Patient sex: F
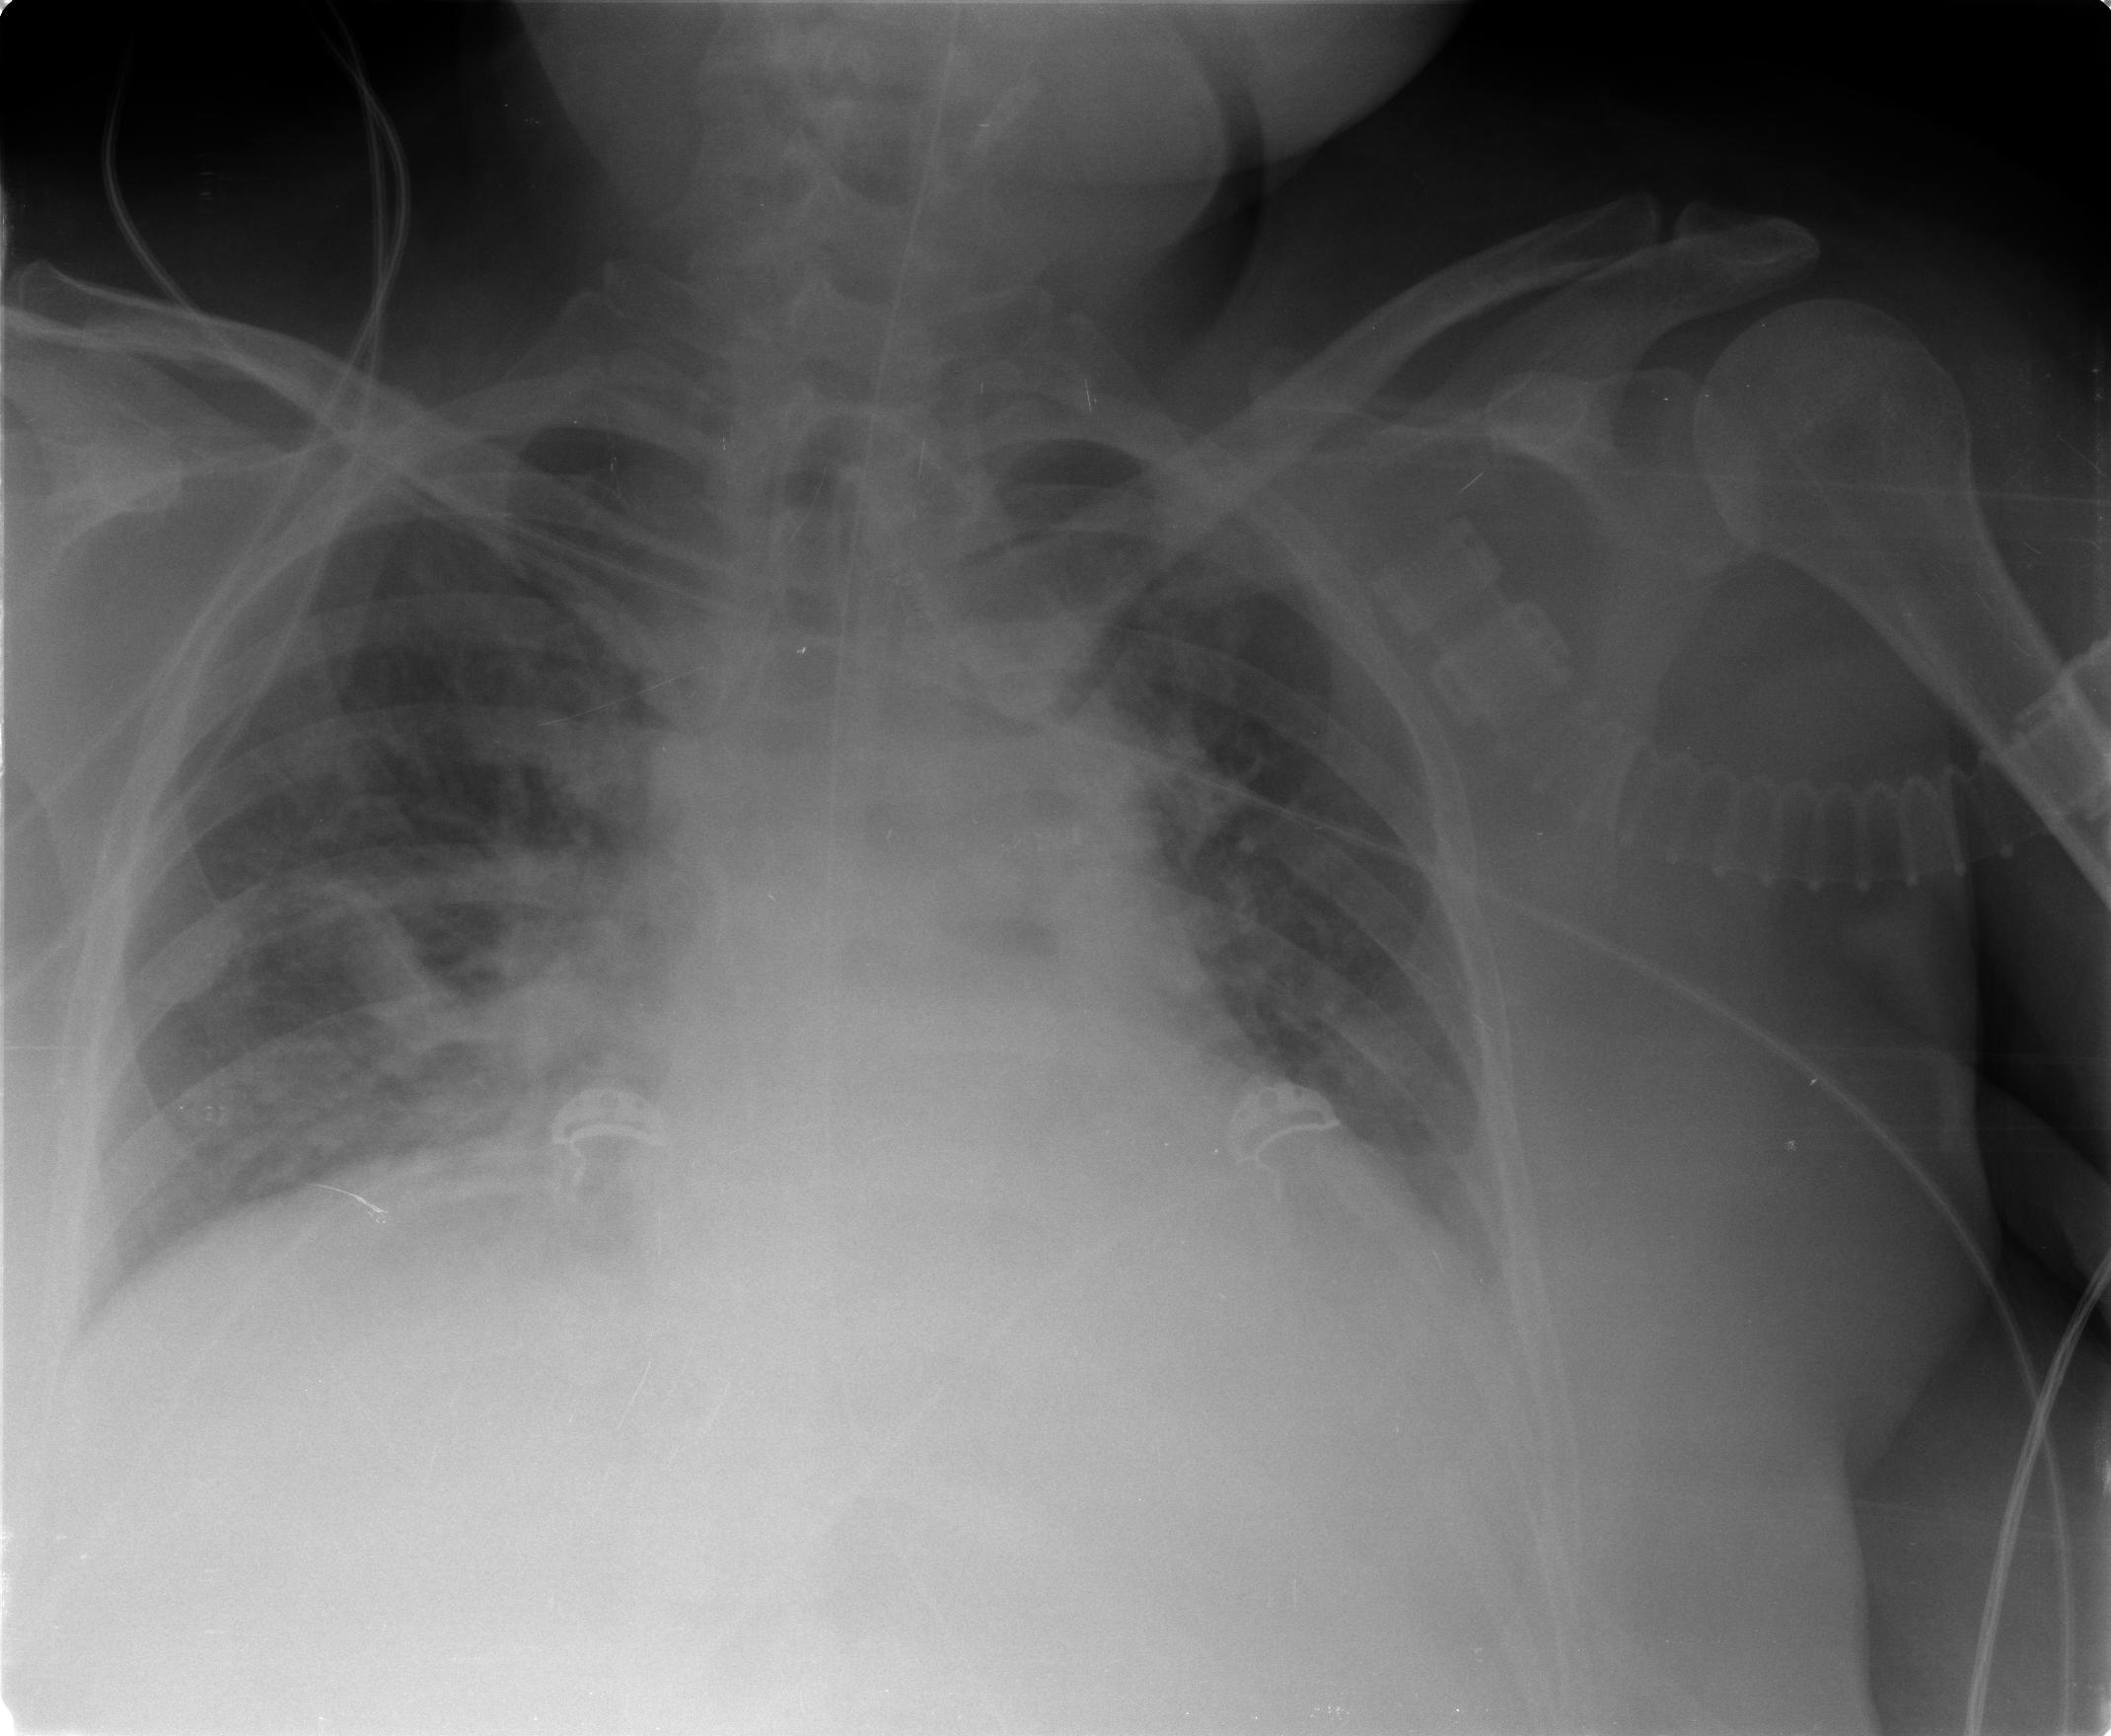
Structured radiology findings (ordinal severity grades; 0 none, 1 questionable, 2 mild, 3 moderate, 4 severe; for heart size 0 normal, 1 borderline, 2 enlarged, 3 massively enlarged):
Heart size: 2
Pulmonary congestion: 2
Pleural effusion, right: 2
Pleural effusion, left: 2
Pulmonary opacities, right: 1
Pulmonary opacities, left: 1
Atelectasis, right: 2
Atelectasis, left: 2